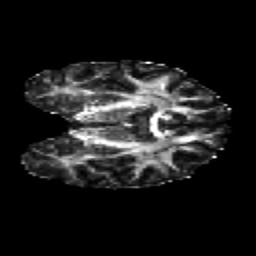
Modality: FA
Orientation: coronal
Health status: healthy
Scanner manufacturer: philips
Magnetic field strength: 3 T
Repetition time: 9.75 s
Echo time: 0.092 s